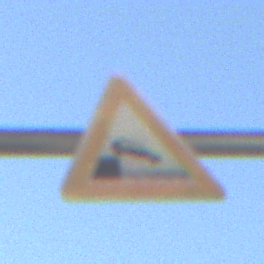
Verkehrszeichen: Ufer
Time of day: MorningAfternoon
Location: Outdoor (Urban)
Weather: Clear
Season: NotSpecified
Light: Natural